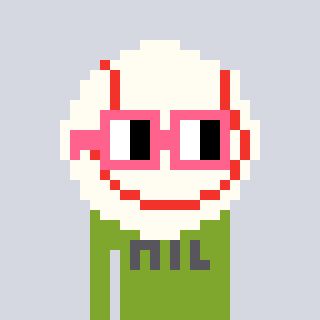
a pixel art character with square pink glasses, a baseball ball-shaped head and a slimegreen-colored body on a cool background